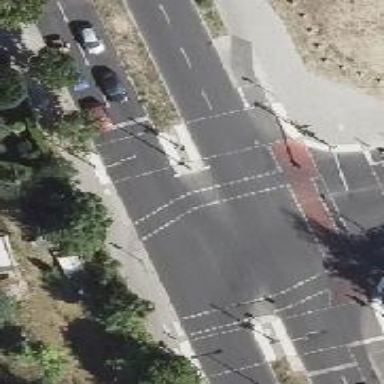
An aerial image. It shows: Road crossing with traffic signals and central island.